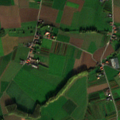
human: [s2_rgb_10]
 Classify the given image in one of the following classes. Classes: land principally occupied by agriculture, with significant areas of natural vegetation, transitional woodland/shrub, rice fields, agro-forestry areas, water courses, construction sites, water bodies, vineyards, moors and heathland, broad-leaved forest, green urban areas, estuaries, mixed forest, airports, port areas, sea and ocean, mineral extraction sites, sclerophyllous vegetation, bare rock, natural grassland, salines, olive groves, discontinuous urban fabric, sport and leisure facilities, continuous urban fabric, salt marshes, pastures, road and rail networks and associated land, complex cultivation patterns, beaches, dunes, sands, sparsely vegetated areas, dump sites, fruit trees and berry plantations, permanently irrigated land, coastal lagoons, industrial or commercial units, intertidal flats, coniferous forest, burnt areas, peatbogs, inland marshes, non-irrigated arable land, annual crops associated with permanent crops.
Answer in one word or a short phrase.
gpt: discontinuous urban fabric, non-irrigated arable land, complex cultivation patterns, broad-leaved forest